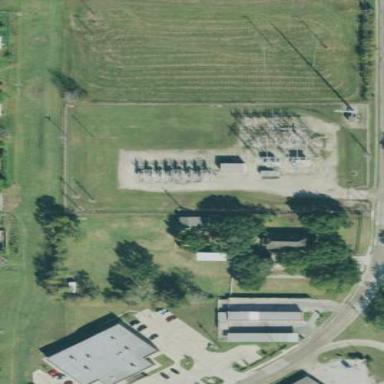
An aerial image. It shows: Outdoor distribution power substation.